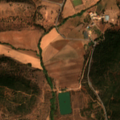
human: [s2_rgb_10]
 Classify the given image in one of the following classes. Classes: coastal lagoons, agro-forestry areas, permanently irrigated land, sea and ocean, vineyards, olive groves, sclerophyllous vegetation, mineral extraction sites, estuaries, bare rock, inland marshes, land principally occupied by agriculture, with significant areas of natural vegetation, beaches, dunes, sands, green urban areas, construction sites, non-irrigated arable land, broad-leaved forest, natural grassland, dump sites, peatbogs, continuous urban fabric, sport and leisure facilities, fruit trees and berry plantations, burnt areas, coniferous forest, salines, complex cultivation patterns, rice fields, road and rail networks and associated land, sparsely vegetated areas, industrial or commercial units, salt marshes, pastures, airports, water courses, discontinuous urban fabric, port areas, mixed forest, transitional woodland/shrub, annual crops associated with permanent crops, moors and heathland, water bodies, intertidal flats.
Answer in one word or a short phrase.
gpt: non-irrigated arable land, permanently irrigated land, olive groves, pastures, complex cultivation patterns, land principally occupied by agriculture, with significant areas of natural vegetation, broad-leaved forest, sclerophyllous vegetation